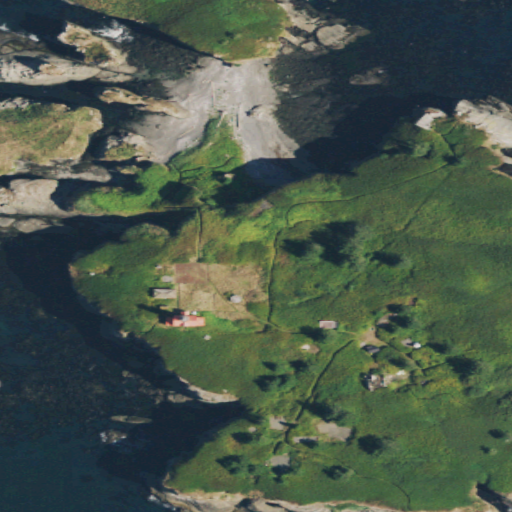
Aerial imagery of island in Washington named Tatoosh Island containing shrub, open water, barren land, grassland, open development, mixed forest, and herbaceous wetlands